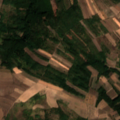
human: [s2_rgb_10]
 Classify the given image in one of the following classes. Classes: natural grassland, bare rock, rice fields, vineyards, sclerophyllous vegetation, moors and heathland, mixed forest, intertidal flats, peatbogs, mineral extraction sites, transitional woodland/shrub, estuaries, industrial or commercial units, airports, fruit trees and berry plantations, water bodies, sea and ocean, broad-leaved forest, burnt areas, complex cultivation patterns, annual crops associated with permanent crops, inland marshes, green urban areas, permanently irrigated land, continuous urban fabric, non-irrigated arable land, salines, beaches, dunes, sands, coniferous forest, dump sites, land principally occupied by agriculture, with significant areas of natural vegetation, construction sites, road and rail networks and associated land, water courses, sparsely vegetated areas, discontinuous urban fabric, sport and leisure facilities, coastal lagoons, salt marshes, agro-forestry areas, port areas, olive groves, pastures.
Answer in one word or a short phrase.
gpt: non-irrigated arable land, land principally occupied by agriculture, with significant areas of natural vegetation, broad-leaved forest, transitional woodland/shrub